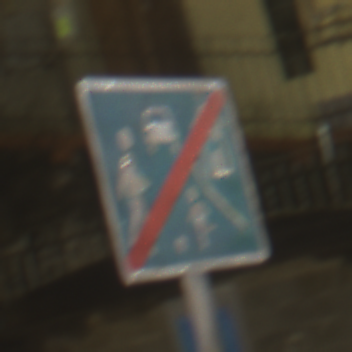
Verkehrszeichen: EndeVerkehrsberuhigterBereich
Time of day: Night
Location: Outdoor (Urban)
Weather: PartlyCloudy
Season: NotSpecified
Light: Artificial